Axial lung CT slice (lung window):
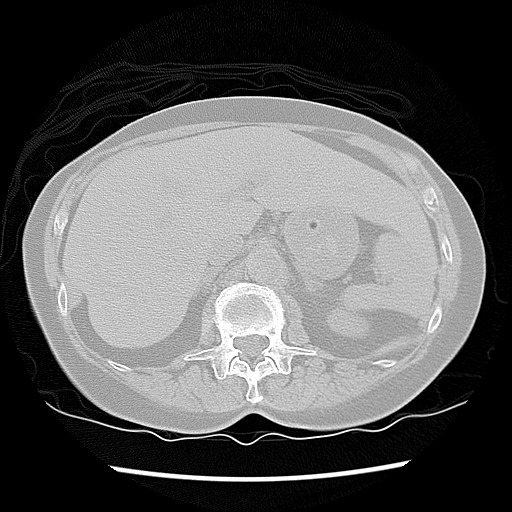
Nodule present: no